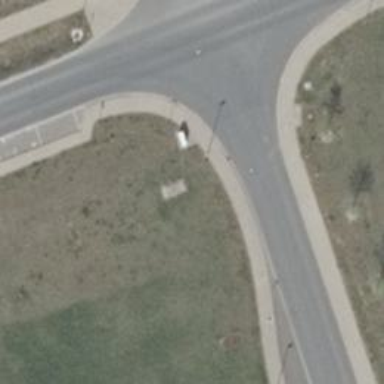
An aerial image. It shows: Sidewalk.